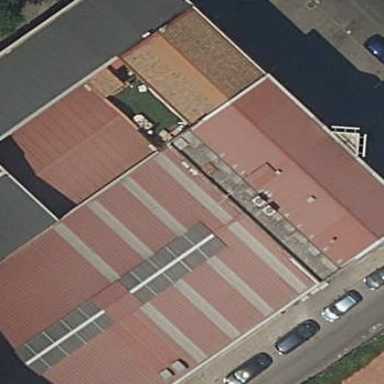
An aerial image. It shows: Commercial building.